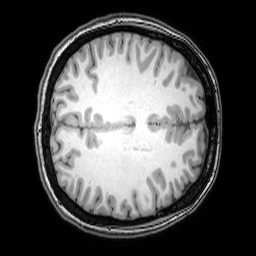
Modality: T1w
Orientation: axial
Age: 24
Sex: female
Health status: healthy
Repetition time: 0.081 s
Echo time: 0.037 s